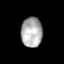
Tissue: lung
Cell type: Myeloid cells
Senescence score: 0.2036
Nuclear area (px): 620
Mean DAPI intensity: 174.621